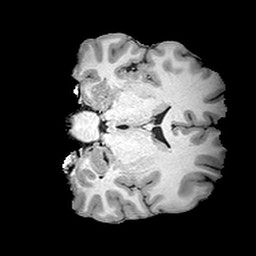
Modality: T1w
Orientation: coronal
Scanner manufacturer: siemens
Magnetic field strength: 3 T
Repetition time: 2 s
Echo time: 0.0024 s